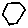
Label: hexagon